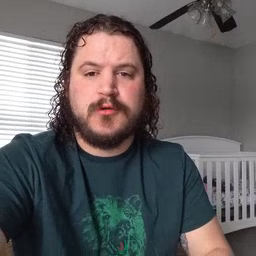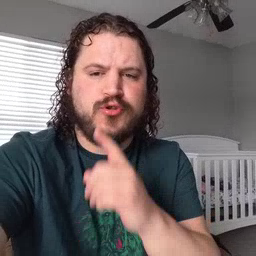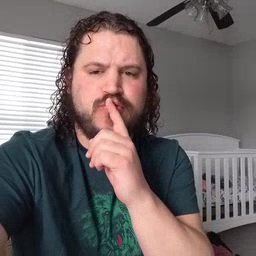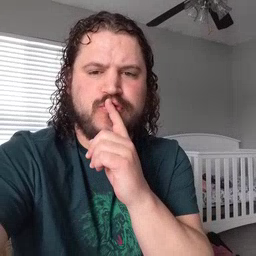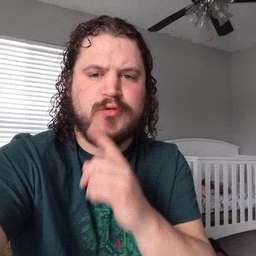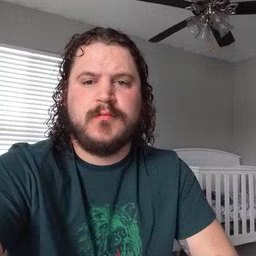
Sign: shhh